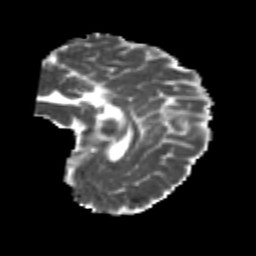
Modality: MD
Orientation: sagittal
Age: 23
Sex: female
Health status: healthy
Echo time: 0.074 s